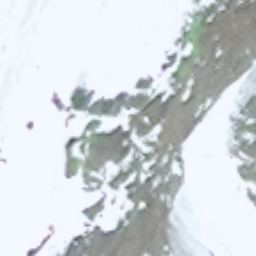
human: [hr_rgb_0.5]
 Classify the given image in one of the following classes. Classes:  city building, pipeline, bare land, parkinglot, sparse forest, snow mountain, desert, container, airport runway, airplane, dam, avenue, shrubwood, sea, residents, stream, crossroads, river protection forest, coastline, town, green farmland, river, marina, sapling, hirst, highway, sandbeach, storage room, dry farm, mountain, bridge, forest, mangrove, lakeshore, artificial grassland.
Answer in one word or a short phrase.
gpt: snow mountain